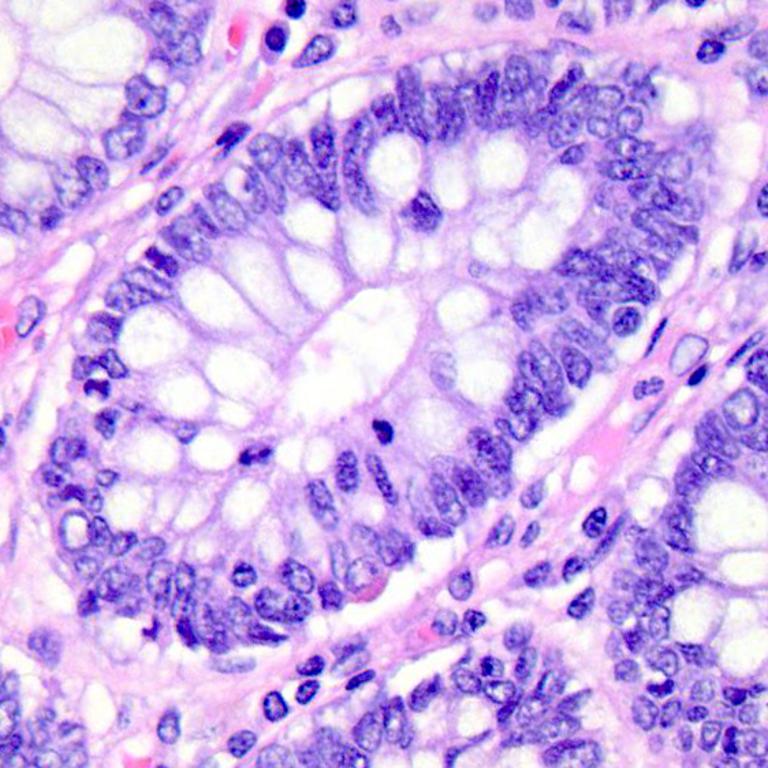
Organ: colon
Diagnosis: benign